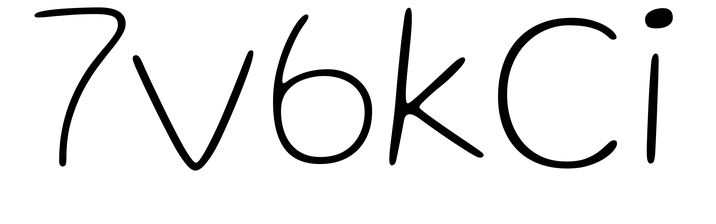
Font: Gluten_Thin